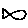
Label: fish